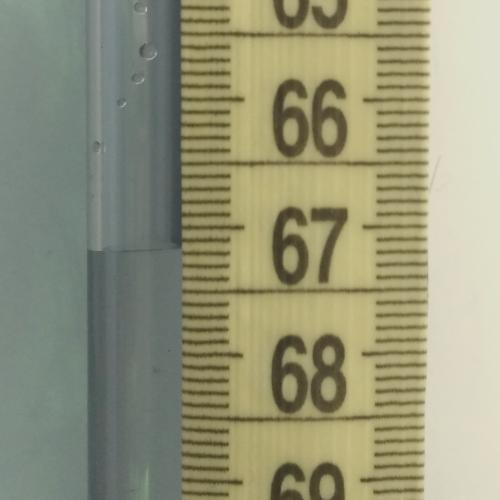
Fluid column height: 67.2 cm